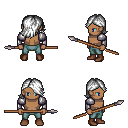
a pixel art fantasy rpg character, male body template, human, dark skin, steel arm armor, teal pants, white swoop hairstyle, brown shoes, spear, four views (front, back, left, right), 2x2 character sprite sheet, small pixel art, hard edges, no anti-aliasing